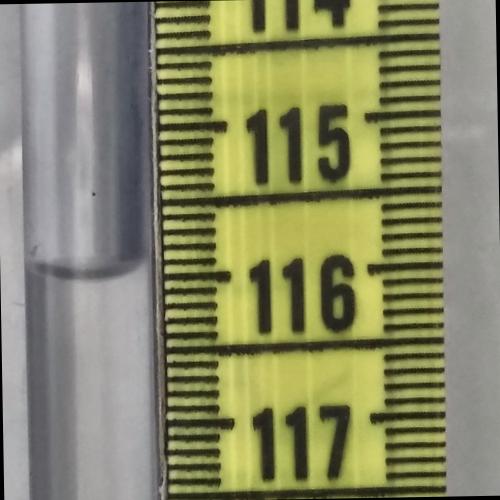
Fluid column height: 115.9 cm